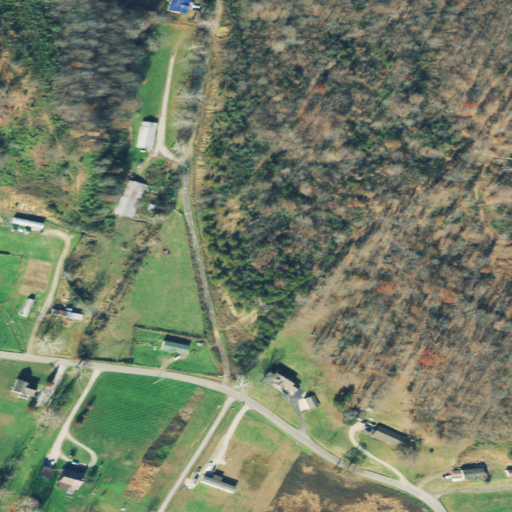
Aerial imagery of valley in Ohio named Gates Hollow containing deciduous forest, pasture, low intensity development, open development, and shrub